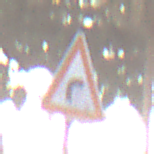
Verkehrszeichen: KurveRechts
Umgebung: Outdoor, Suburban
Tageszeit: MorningAfternoon
Wetter: PartlyCloudy
Licht: Natural
Jahreszeit: NotSpecified
Kontrast: LowContrast